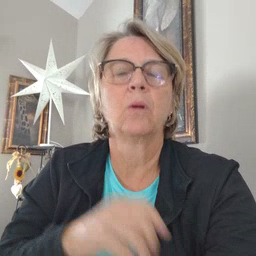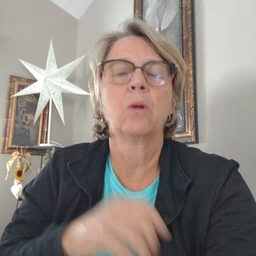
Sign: table